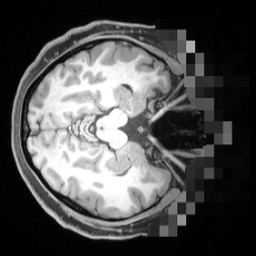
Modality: T1w
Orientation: axial
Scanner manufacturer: siemens
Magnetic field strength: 3 T
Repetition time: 2.55 s